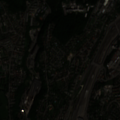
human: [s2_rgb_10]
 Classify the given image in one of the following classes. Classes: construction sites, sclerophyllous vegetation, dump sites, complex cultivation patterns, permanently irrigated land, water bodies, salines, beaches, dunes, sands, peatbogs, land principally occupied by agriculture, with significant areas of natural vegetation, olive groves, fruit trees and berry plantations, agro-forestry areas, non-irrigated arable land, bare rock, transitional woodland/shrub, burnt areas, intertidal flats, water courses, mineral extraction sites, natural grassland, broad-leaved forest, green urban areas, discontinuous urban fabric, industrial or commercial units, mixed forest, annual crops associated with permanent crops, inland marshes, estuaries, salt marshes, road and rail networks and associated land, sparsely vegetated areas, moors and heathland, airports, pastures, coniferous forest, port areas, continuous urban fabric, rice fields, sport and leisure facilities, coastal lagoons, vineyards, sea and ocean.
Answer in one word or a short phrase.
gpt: discontinuous urban fabric, industrial or commercial units, road and rail networks and associated land, mixed forest